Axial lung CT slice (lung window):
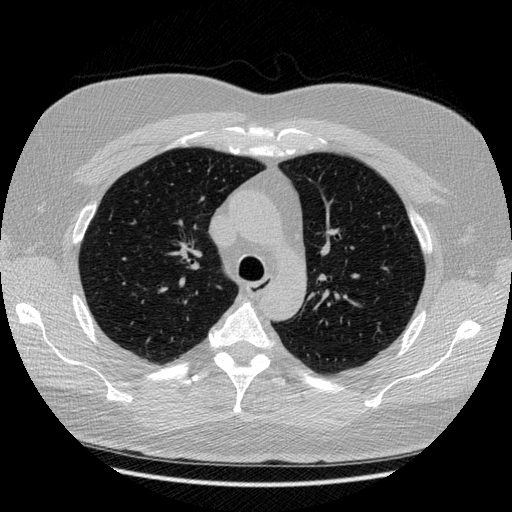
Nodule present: no